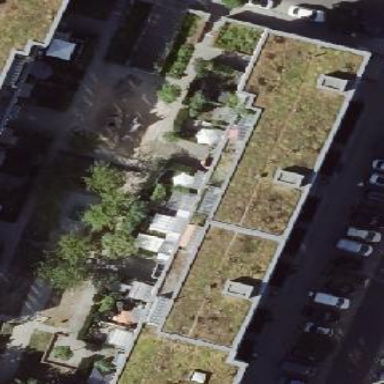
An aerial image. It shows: Flat-roofed apartment building.